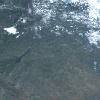
Label: land